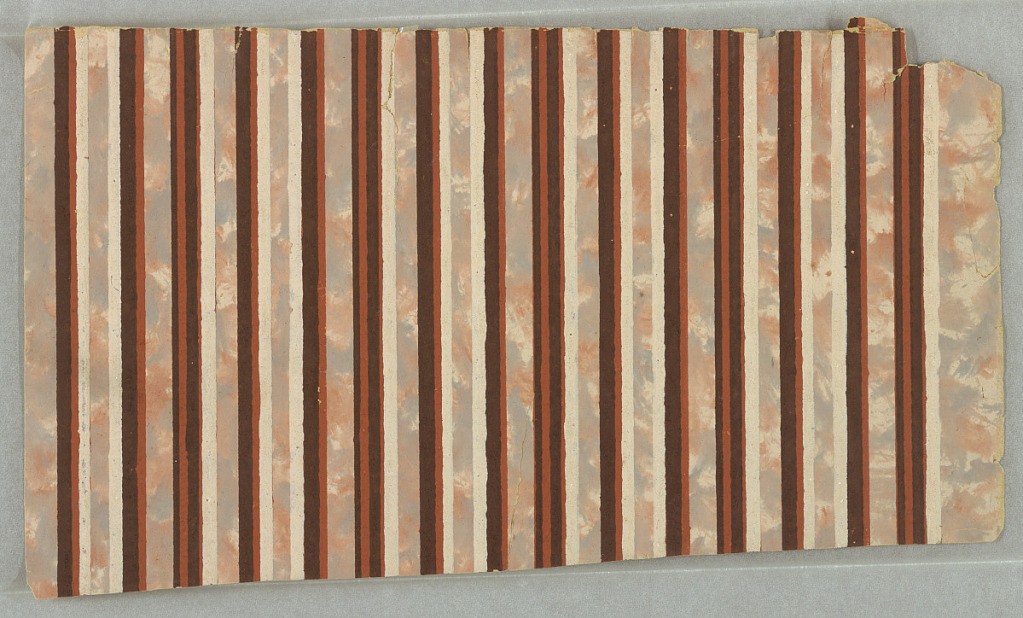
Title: Border
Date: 1860–1900
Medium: Block-printed on paper
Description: Marbleized stripes in various colors.